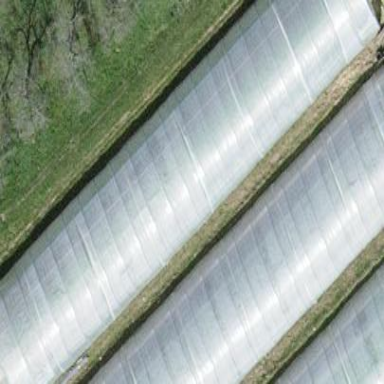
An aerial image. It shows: Greenhouse used for horticulture.